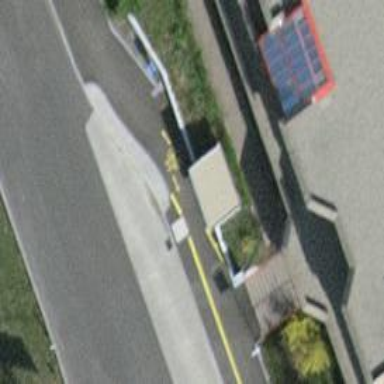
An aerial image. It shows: Platform for public transport. The platform is located by the road.